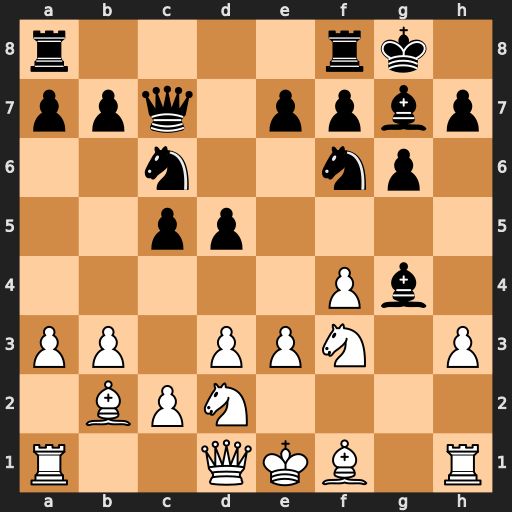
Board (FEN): r4rk1/ppq1ppbp/2n2np1/2pp4/5Pb1/PP1PPN1P/1BPN4/R2QKB1R
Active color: w
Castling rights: KQ
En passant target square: -
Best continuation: hxg4 Nxg4 Bxg7